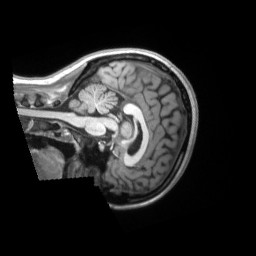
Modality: T1w
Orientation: sagittal
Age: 26
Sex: female
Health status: ill
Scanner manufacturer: siemens
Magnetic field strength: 3 T
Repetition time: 2.2 s
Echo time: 0.00157 s